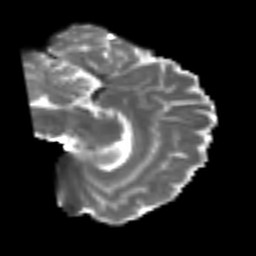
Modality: T2w
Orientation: sagittal
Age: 50
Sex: female
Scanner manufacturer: siemens
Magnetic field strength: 3 T
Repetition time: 4.999 s
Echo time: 0.07946 s